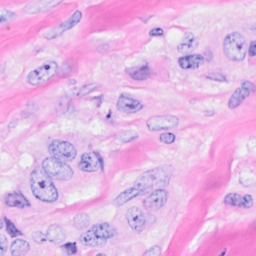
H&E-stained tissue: Breast